Question: >
<URL>
I have encoding error in the breadcrumbs (view file)
how can I fix that ? php or html ?
input =>
output => 'Madagascar 3: Europe&#x27;s Most Wanted'
I'm using Yii PHP framework ans MySQL

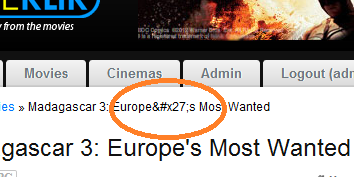
Answer: You need to use this 'html_entity_decode'
Here is a reference <URL>